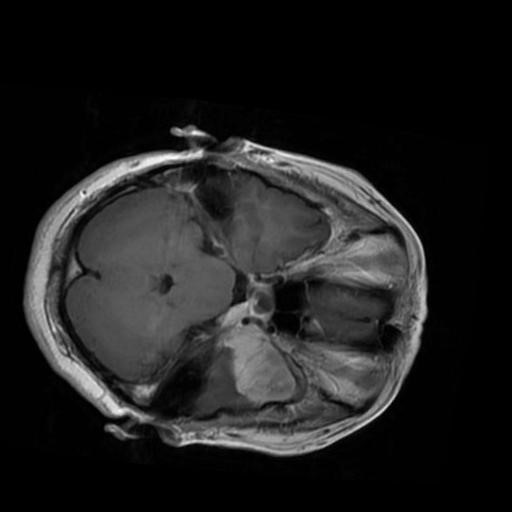
Label: brain_menin